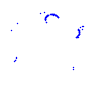
Particle: kaon